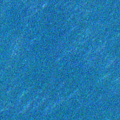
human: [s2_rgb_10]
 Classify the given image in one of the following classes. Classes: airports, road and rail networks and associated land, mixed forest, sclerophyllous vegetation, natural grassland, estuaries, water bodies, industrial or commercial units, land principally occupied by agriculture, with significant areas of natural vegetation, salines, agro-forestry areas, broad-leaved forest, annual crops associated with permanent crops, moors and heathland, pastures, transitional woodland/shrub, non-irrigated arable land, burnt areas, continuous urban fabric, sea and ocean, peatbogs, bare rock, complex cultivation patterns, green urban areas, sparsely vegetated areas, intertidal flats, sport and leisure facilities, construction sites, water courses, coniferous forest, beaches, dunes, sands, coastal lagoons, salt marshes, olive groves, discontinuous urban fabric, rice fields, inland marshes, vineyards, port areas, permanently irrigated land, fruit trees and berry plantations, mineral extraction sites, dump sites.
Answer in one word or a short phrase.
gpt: sea and ocean